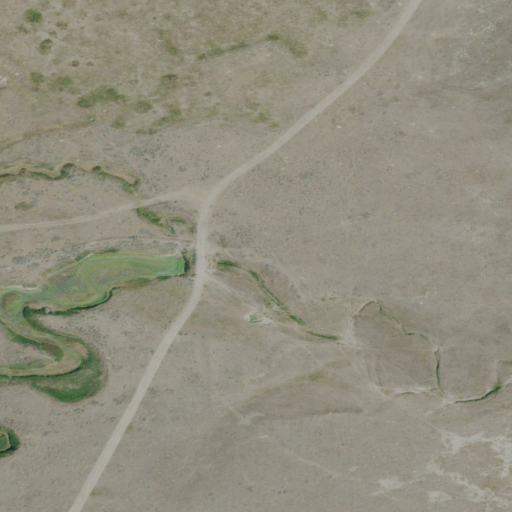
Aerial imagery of valley in Montana named Jakes Coulee containing grassland, herbaceous wetlands, low intensity development, and open water